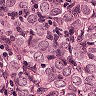
Metastatic tissue present: yes